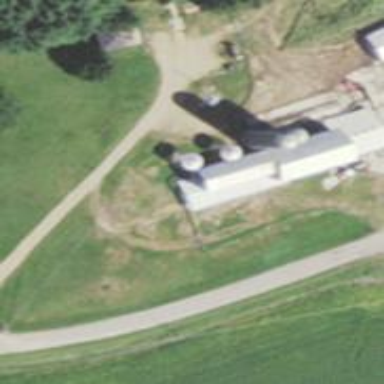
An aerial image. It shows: Silo.